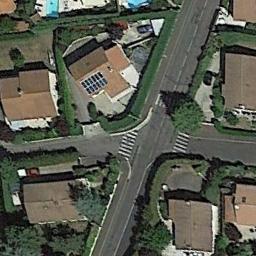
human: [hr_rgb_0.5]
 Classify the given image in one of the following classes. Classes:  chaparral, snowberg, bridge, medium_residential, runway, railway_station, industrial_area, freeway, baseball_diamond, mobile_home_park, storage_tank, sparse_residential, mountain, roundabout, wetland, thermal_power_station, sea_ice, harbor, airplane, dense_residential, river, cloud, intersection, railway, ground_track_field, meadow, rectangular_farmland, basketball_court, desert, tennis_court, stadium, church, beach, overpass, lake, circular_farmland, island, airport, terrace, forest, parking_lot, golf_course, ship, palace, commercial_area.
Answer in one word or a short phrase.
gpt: intersection